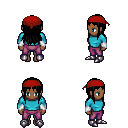
a pixel art fantasy rpg character, female body template, human, dark skin, teal long-sleeve shirt, magenta pants, black unkempt hairstyle, red bandana, white cloth bracers, metal boots, four views (front, back, left, right), 2x2 character sprite sheet, small pixel art, hard edges, no anti-aliasing